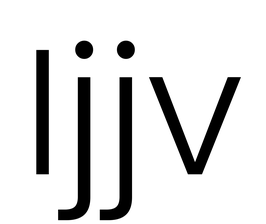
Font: Poppins-Light